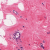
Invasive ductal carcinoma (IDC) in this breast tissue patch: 0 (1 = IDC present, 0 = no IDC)